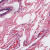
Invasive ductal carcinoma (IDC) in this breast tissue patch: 0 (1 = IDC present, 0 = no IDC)